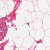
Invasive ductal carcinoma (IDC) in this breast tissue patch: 0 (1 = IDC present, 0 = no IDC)